Question: Destination and DestinationAlias at database level look like this:

In DestinationAlias, (idDestination, alias) is unique.
POJO for DestinationAlias:
'''
@Entity
@Table(name = "DESTINATIONALIAS",
uniqueConstraints = { @UniqueConstraint(columnNames={"IDDESTINATION", "ALIAS"}) }
)
public final class DestinationAlias {
// ..
@ManyToOne(fetch=FetchType.LAZY, cascade={CascadeType.ALL})
@JoinColumn(name="IDDESTINATION", nullable=false)
public Destination getMainCity() {
return mainCity;
}
}
'''
Should the unique constraint be IDDESTINATION or "MAINCITY" ?
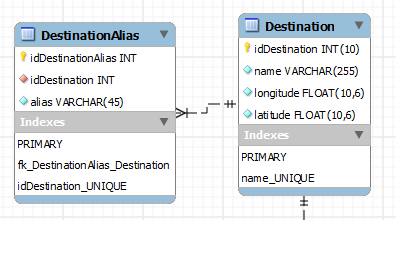
Answer: The unique constraint annotation expects a list of column names. So in your case, no, it should not be 'MAINCITY'. Also note thats its best practice to use the same case as your actual database fields, as some databases are case sensitive. So your code should be:
'''
@Entity
@Table(name = "DestinationAlias", uniqueConstraints = { @UniqueConstraint(columnNames = {
"idDestination", "alias" }) })
public final class DestinationAlias {
// ....
}
'''
See: <URL>